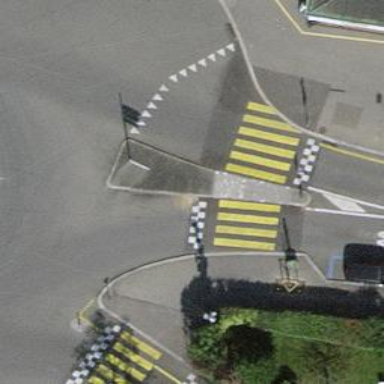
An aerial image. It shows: Kerb serving as barrier.